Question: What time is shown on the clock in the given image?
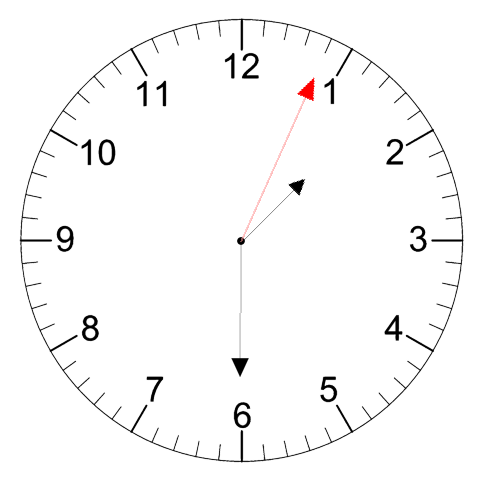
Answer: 01:30:04